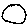
Label: circle